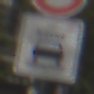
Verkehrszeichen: BeiNaesse
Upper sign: Geschwindigkeit50
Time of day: Midday
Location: Outdoor (Urban)
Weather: Clear
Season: NotSpecified
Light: Natural